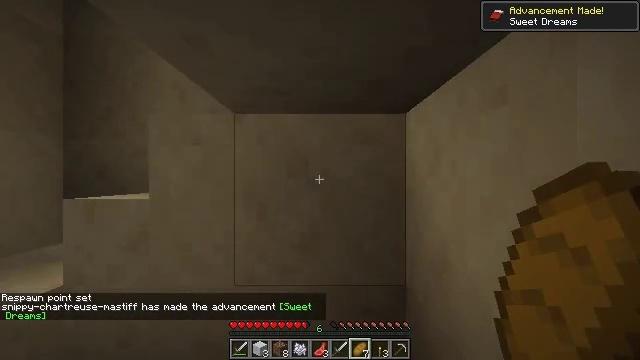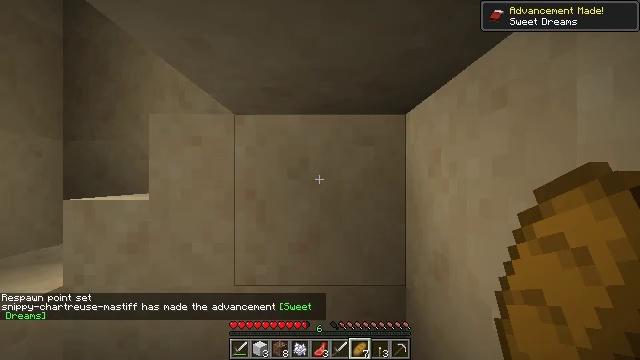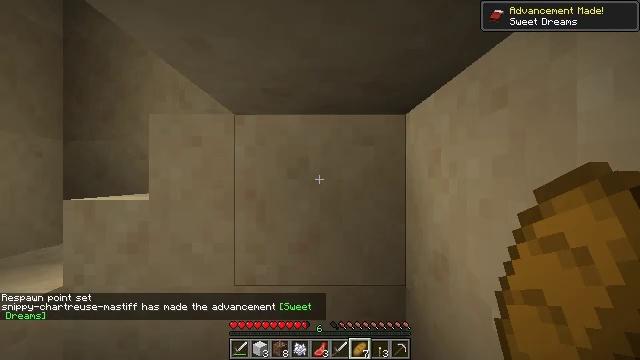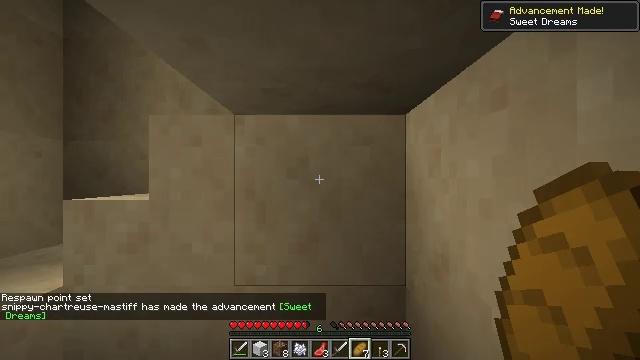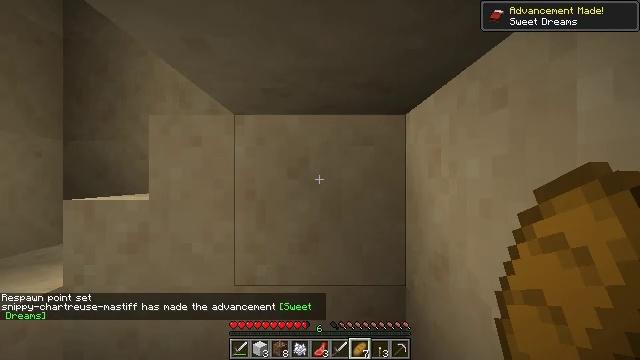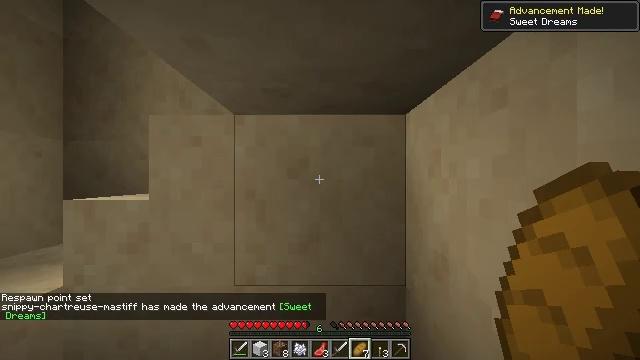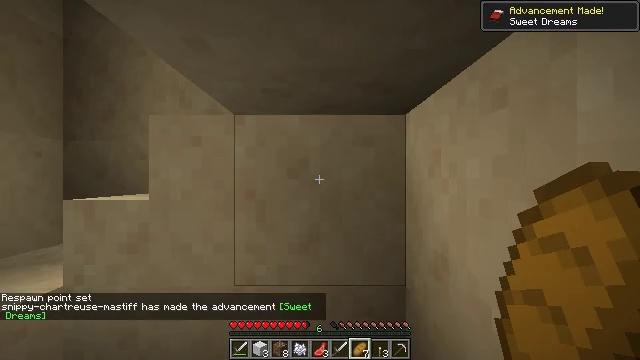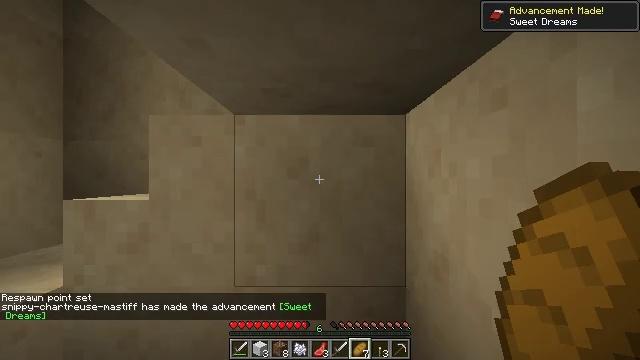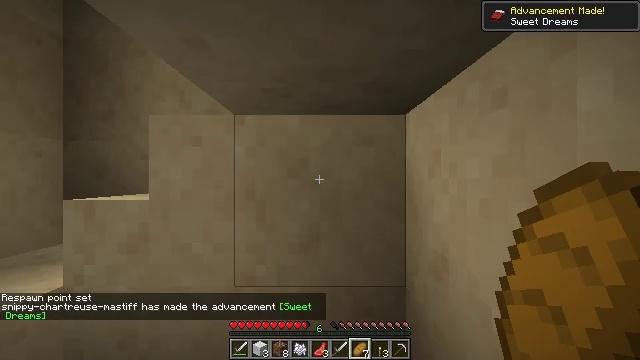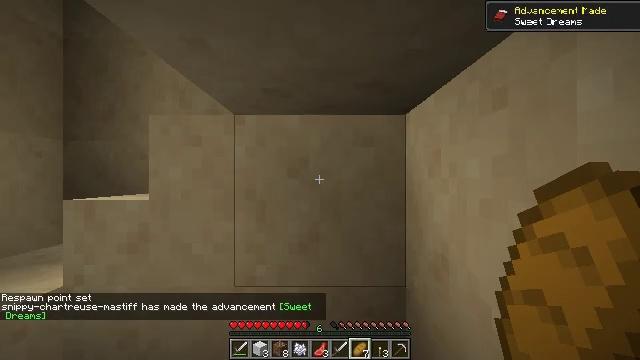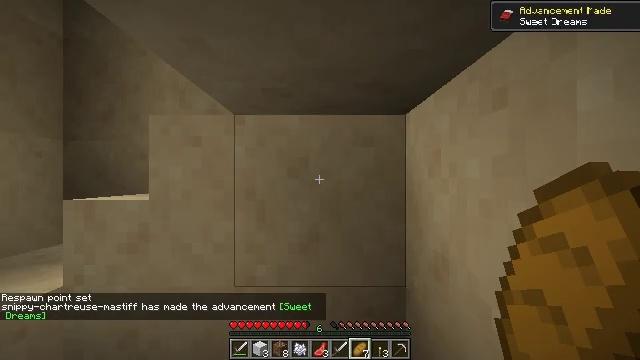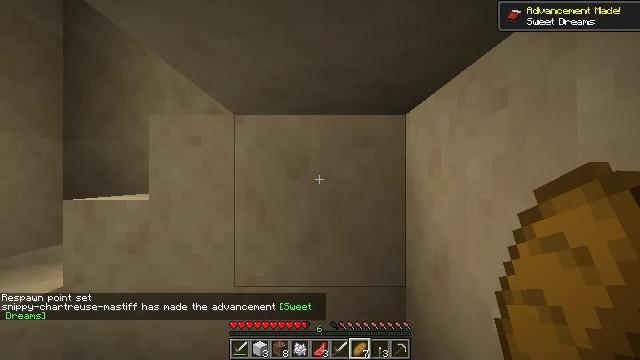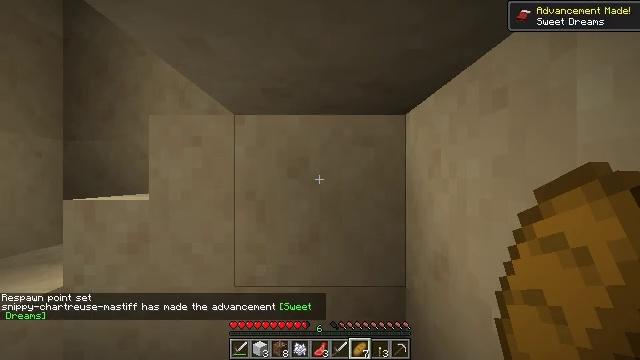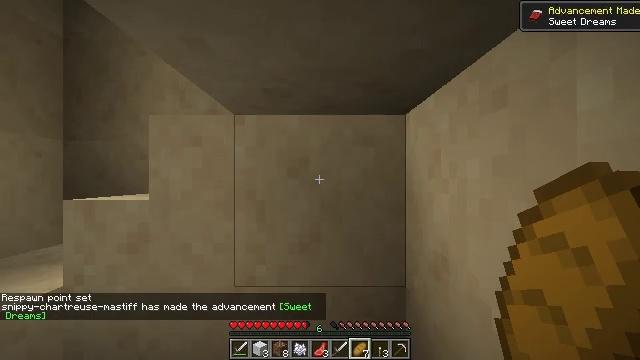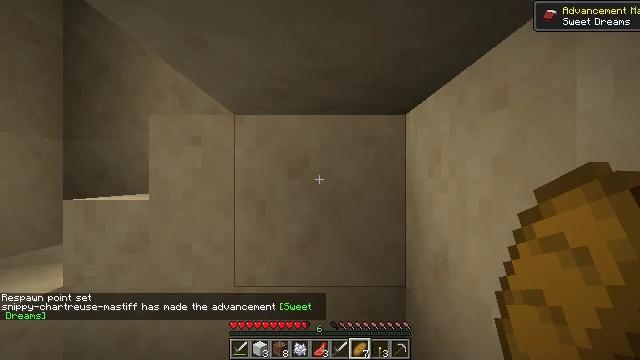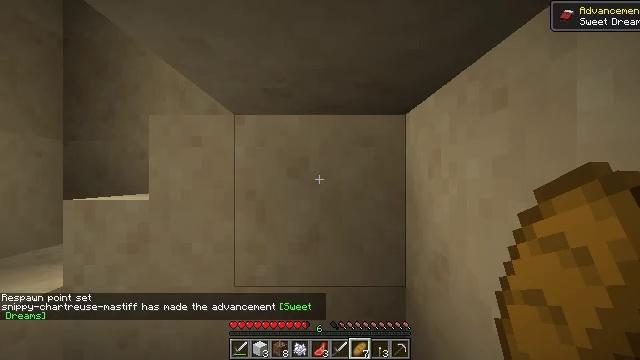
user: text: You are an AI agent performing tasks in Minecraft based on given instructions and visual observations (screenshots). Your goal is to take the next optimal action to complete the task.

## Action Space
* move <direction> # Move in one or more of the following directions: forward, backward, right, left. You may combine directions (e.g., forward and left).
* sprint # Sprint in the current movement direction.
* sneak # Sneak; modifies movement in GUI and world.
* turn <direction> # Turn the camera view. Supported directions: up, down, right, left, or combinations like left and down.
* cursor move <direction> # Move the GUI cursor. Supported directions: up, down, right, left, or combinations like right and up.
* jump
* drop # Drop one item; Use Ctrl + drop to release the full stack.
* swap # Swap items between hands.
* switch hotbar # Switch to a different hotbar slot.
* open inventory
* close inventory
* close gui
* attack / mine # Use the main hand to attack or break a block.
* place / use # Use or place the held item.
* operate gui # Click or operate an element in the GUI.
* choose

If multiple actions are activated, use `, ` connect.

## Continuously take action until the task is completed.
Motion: motion action
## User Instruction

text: Recycle the green bed.
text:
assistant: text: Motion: no_op
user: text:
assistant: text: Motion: no_op
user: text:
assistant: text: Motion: no_op
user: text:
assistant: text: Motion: no_op
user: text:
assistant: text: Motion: no_op
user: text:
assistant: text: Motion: no_op
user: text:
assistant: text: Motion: no_op
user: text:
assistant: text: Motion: no_op
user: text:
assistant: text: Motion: no_op
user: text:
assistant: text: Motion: no_op
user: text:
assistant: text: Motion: no_op
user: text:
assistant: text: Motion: no_op
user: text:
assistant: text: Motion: no_op
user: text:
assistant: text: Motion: no_op
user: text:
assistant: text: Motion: no_op
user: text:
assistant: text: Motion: no_op
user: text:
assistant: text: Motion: no_op
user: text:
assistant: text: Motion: no_op
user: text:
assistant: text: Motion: no_op
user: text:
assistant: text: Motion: no_op
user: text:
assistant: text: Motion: no_op
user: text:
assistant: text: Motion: no_op
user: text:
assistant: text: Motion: no_op
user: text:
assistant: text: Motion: no_op
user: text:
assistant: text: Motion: no_op
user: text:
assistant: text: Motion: no_op
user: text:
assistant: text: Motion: no_op
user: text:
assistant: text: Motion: no_op
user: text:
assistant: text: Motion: no_op
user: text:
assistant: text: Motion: no_op